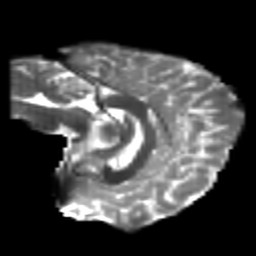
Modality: T2w
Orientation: sagittal
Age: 21
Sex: female
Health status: healthy
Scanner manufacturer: philips
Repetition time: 7.475 s
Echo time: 0.08753 s